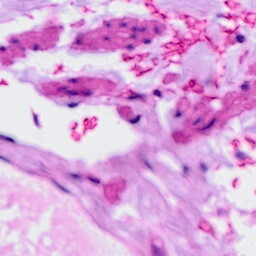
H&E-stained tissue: Ovarian